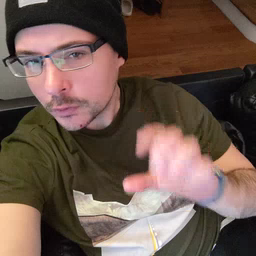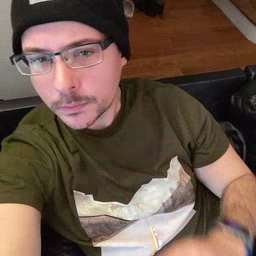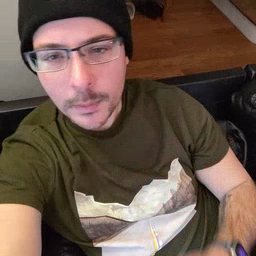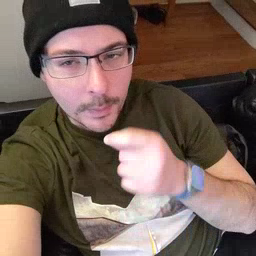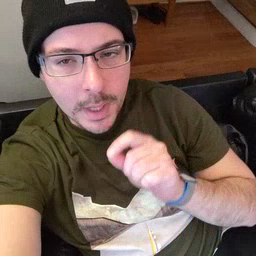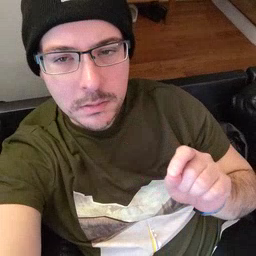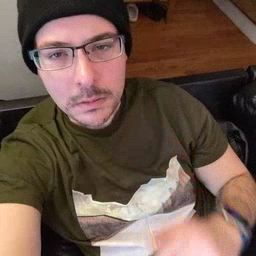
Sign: pencil